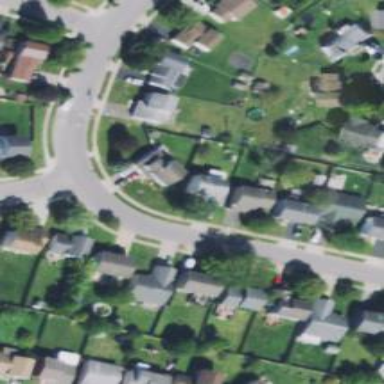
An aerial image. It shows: Residential road.